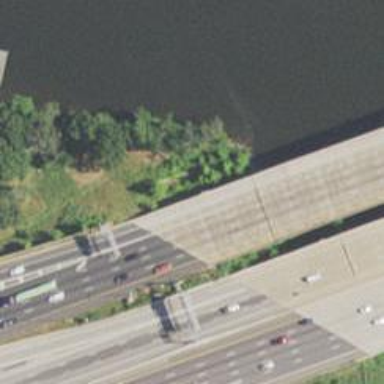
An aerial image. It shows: Motorway bridge.